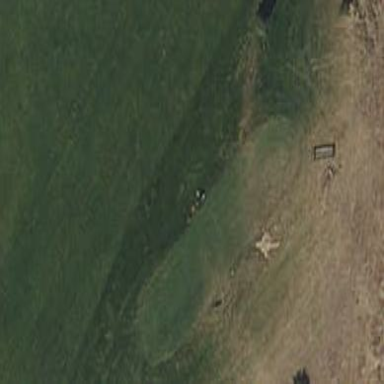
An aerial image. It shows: Golf tee area covered with grass.